You are looking at the short-time Fourier spectrogram of a bearing's acceleration signal. Classify the bearing condition as one of: normal, inner_race, outer_race, ball.
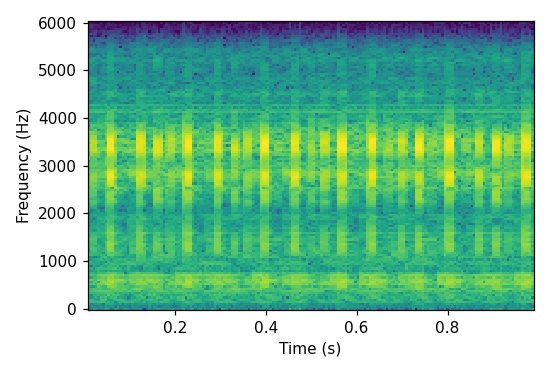
Answer: outer_race